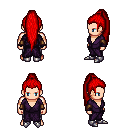
a pixel art fantasy rpg character, male body template, human, light skin, purple robe, metal pants, red extra-long topknot hairstyle, leather bracers, metal boots, four views (front, back, left, right), 2x2 character sprite sheet, small pixel art, hard edges, no anti-aliasing